Aerial crown-view tile of a tropical tree (Barro Colorado Island, Panama), acquired 20240918:
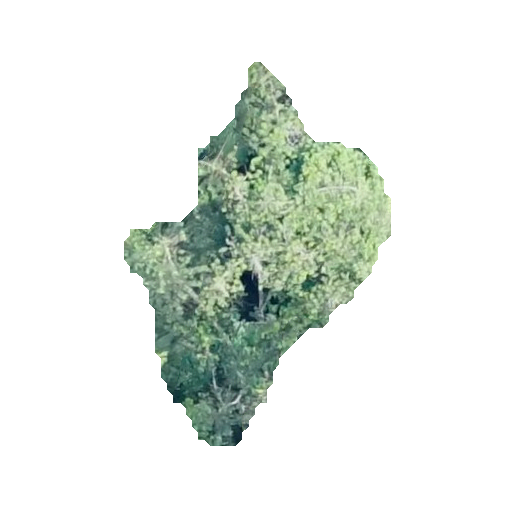
Species: Virola surinamensis
GBIF accepted scientific name: Virola surinamensis
Crown area: 82.546 m²